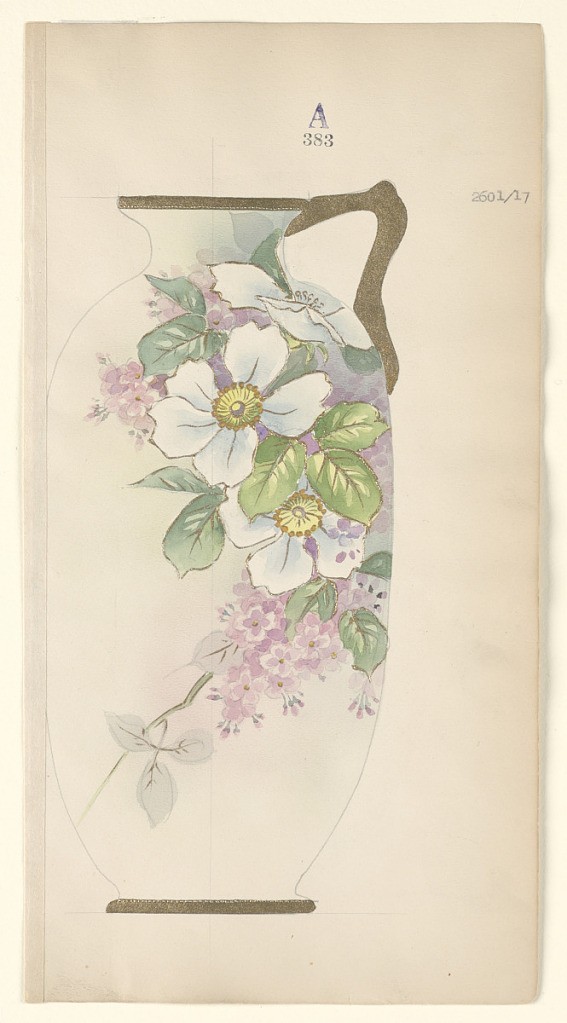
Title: Design for a Ewer
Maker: Noritake, Japan and New York, New York, USA
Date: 1880–1910
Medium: Brush and watercolor, gold gouache, graphite on cream paper
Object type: Drawing
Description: Footed ewer with gold handle and rim decorated with three large white flowers and small lavender ones with green leaves and a vine that crosses the body toward the lower section.